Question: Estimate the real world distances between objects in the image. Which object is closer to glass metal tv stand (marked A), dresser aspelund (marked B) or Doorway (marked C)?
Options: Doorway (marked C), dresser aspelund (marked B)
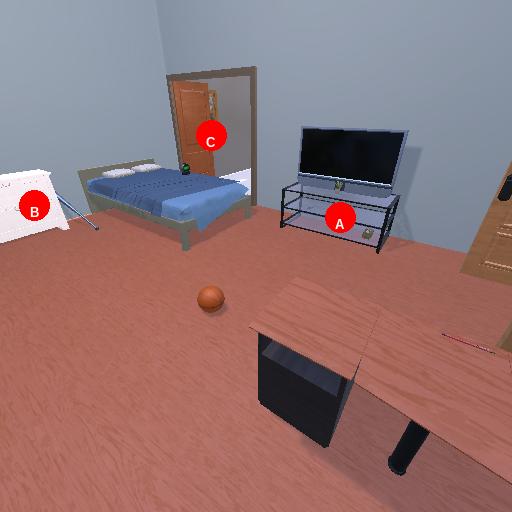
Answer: Doorway (marked C)